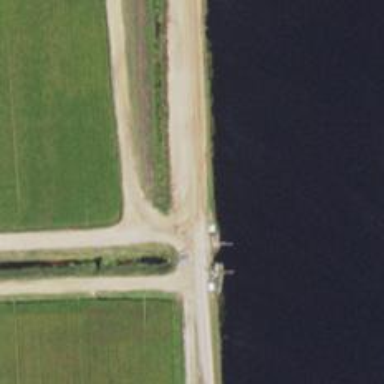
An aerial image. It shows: Canal.